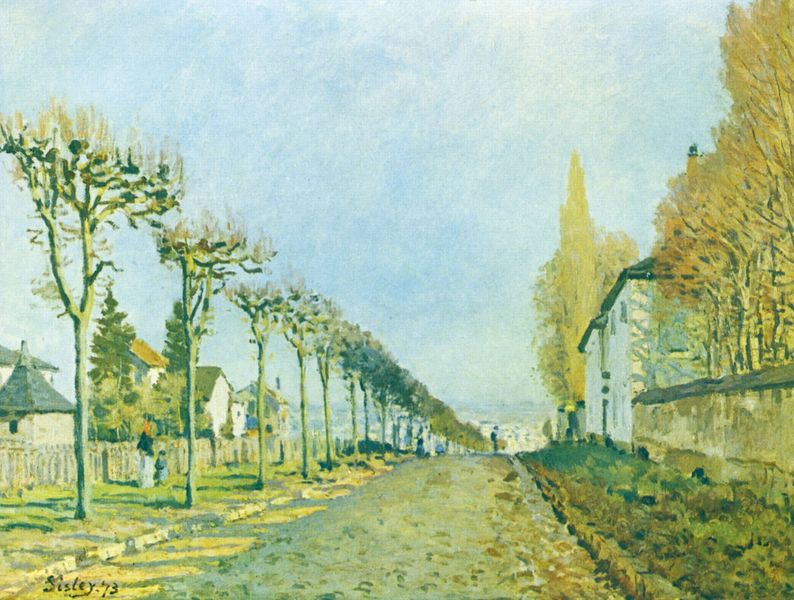
Titel: Weg nach Sèvres, bei Louveciennes
Künstler: Alfred Sisley
Standort: Paris
Institution: Musée d'Orsay
Schlagwörter: baum, blau, dunkel, gemälde, himmel, laub, schatten, wolken, bäume, gelb, grün, impressionismus, landschaft, menschen, ocker, stadt, äste, braun, fenster, frankreich, frau, grau, hell, hintergrund, licht, schwarz, strasse, weiss, gras, haus, rasen, weg, wiese, zaun, wand, mensch, weit, signatur, öl, birken, ferne, horizont, häuser, hügel, natur, pappel, pappeln, zweige, kirche, sonne, kind, mutter, person, tal, kamin, garten, sommer, fassade, ort, pflaster, studie, pointilismus, mittag, schotter, dorf, dächer, mauer, allee, baumreihe, farbe, tag, herbst, idylle, südfrankreich, rand, französisch, tannen, stämme, wetter, impressionistisch, frühling, menschenleer, ortschaft, kante, weiden, bürgersteig, türmchen, spaziergang, zypresse, gehweg, pflastersteine, bordstein, welk, sonnig, gutshaus, sonnenflecken, alle, sisley, alfred sisley, bepflanzung, fassde, pointillismus, spätimpressionismus, fußweg, platanen, randstein, straßenrand, starße, dorfstrasse, alfred, spaziergaänger, stadrt, zy<pressen, florrend, sllee, 1873, 73, flaches land, 1973